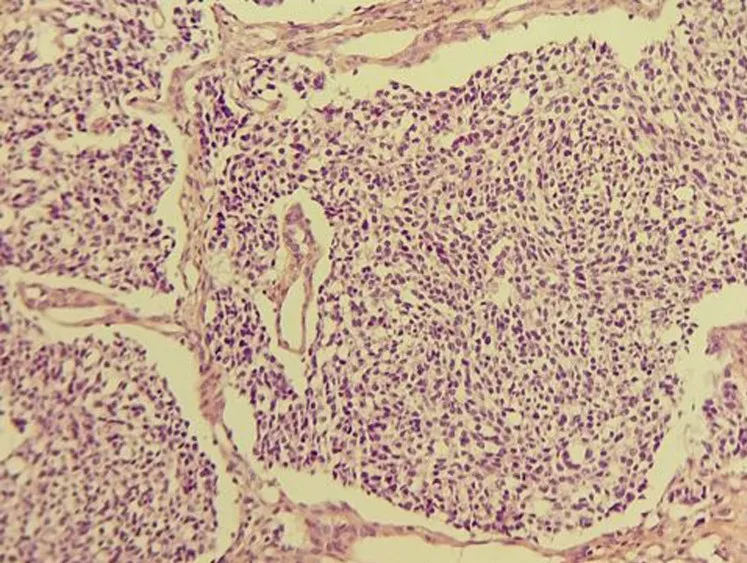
histological appearance of tumor proliferation arranged in lobules and clusters of monomorphic cells compatible with esthesioneuroblastoma.
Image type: pathology (h&e)